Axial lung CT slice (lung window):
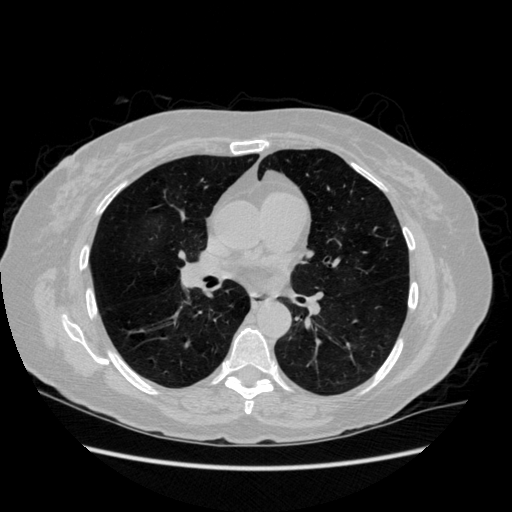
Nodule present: no